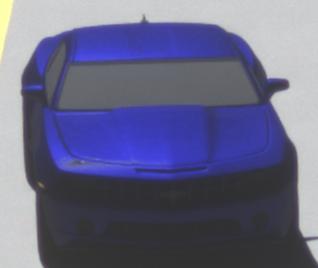
Make: Chevrolet
Model: Camaro Cabriolet 6.2 V8
Detailed model: Camaro (V) Coupé
Model produced from: 2011/09
Model produced until: 2014/02
Doors: 2
Color: blue
Road condition: dry road
Daytime: midday
Contrast: high contrast